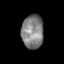
Tissue: skin
Cell type: Epithelial cells
Senescence score: 0.2131
Nuclear area (px): 725
Mean DAPI intensity: 128.408